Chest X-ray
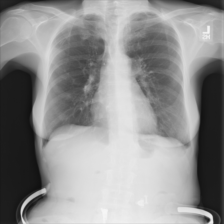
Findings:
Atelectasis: negative
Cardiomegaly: negative
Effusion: negative
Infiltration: negative
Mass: negative
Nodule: negative
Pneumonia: negative
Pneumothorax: negative
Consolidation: negative
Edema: negative
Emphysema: negative
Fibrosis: negative
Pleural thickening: positive
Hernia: negative